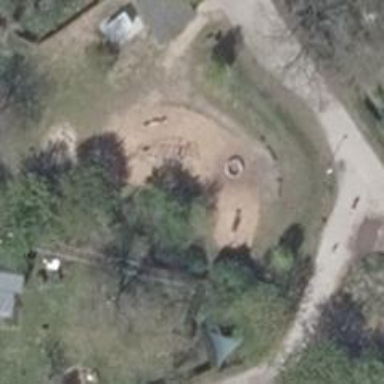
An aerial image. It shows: Playground area for leisure activities on the land.